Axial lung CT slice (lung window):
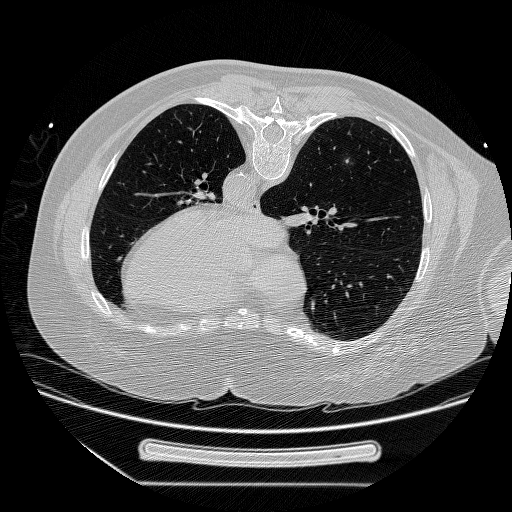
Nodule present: yes
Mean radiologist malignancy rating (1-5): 4.5